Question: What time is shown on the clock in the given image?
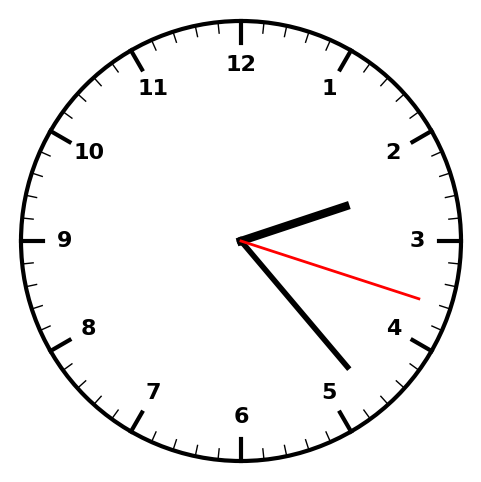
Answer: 02:23:18